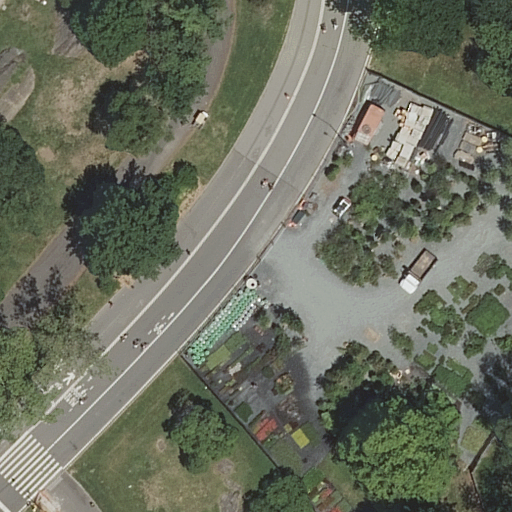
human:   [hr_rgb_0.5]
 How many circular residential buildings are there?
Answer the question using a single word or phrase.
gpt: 0

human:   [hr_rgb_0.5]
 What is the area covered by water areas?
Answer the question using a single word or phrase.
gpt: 0m2

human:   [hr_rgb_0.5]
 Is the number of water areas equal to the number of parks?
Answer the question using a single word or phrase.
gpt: no

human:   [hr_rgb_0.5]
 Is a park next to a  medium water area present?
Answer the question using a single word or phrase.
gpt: no

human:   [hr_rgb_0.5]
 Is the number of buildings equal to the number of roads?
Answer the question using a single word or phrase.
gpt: no

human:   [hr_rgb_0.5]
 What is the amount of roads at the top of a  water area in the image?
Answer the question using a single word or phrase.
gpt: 0

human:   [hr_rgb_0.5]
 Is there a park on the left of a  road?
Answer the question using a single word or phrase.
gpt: no

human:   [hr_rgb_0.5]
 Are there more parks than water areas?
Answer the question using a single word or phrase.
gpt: yes

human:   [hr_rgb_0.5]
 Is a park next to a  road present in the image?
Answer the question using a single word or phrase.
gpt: yes

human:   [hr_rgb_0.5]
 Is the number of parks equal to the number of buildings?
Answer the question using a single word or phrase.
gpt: no

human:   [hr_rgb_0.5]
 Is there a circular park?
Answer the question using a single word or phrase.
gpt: no

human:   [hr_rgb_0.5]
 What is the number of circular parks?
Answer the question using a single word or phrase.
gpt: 0

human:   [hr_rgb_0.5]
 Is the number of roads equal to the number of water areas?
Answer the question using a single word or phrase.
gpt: no

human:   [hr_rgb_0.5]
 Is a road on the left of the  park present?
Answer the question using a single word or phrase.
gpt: yes

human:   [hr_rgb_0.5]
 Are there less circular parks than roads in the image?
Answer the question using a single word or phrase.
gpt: yes

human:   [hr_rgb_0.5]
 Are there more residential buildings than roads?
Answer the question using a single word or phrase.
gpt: no

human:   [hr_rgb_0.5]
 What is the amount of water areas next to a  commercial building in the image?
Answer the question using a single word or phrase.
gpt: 0

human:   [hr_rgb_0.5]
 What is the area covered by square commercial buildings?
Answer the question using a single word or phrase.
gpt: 0m2

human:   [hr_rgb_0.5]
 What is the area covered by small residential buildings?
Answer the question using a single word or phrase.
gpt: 0m2

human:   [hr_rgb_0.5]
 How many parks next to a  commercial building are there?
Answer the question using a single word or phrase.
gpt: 0

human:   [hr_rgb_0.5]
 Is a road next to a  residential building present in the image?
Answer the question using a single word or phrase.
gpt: no

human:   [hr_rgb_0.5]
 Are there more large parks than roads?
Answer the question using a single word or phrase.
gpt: no

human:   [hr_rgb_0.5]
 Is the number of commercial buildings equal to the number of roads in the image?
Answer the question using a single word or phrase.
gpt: no

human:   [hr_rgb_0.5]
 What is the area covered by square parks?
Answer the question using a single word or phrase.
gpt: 0m2

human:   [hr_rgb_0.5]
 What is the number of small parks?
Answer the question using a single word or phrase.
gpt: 0

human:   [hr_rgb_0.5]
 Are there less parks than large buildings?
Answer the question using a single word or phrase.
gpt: no

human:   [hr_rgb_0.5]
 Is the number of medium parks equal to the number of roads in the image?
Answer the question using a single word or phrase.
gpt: no

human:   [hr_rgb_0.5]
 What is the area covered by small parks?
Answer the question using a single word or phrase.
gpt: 0m2

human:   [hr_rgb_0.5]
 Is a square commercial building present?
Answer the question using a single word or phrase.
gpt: no

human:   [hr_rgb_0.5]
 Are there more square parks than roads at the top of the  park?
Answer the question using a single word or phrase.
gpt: no

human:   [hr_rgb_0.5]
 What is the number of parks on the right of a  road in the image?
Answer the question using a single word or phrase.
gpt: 0

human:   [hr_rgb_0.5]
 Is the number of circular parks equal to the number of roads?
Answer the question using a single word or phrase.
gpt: no

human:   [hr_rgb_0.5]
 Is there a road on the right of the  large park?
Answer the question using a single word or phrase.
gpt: no

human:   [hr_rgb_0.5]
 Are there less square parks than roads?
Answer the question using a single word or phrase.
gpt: yes

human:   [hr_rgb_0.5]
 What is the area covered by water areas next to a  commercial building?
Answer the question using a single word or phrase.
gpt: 0m2

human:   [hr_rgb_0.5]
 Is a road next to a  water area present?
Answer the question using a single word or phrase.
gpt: no